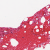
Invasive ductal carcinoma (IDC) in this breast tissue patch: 0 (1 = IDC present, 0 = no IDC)